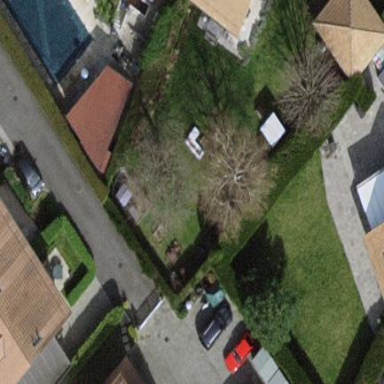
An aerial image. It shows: Garden surrounded by fence.